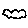
Label: cloud